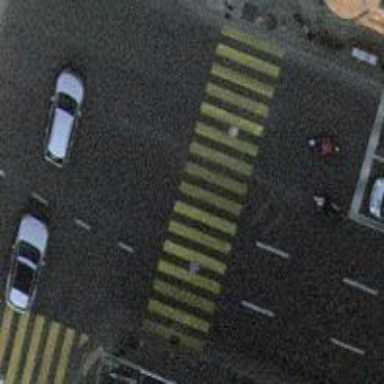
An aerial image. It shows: Road crossing with traffic signals.